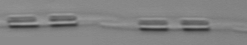
Label: Pseudo-nitzschia